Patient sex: F
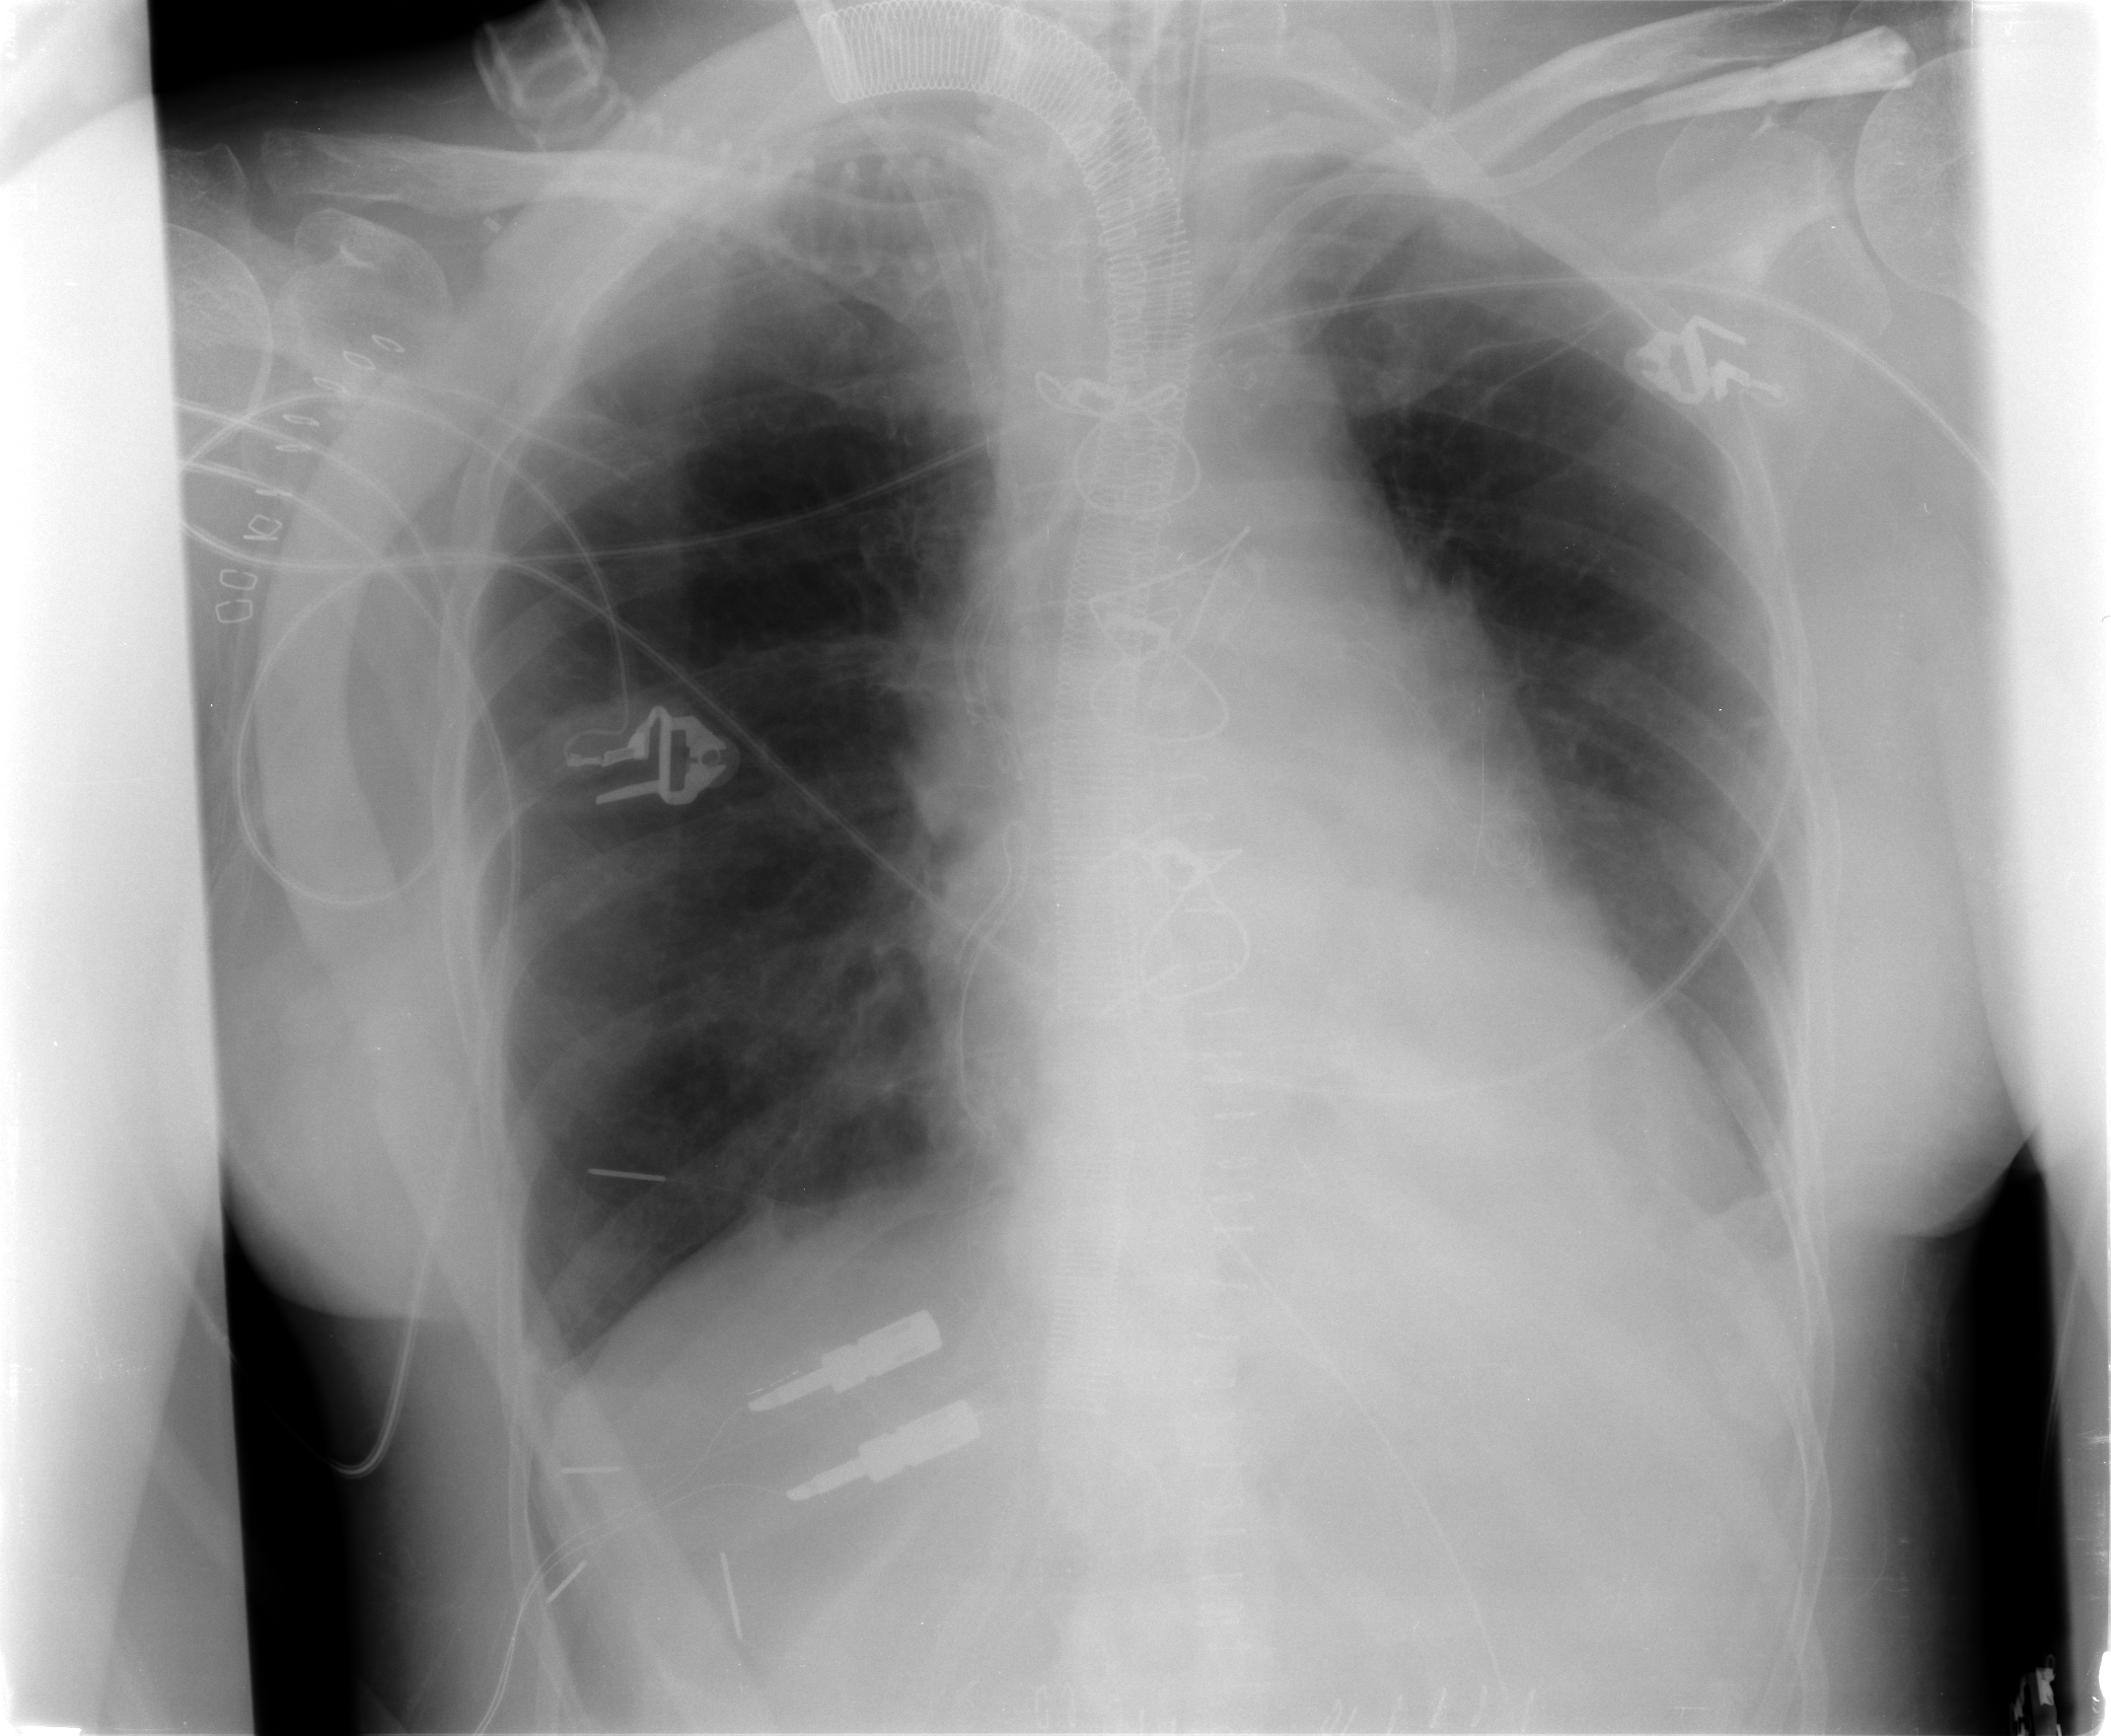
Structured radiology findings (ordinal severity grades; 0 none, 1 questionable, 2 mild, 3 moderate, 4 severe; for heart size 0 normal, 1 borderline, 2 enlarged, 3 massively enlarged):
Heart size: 1
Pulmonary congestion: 0
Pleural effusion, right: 0
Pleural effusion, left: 0
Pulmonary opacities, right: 0
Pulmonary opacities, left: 0
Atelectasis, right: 2
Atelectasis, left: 1